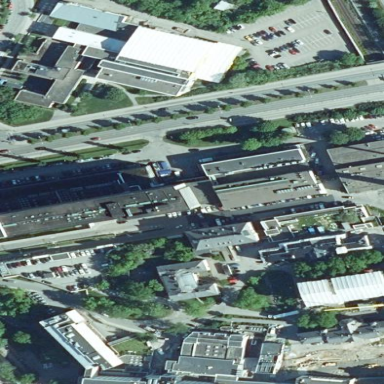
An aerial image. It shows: Hospital building with flat roof.